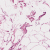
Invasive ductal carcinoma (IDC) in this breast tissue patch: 0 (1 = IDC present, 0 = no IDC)